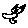
Label: cat